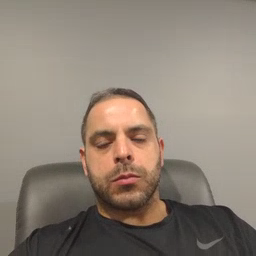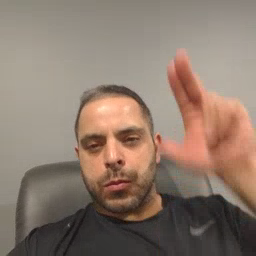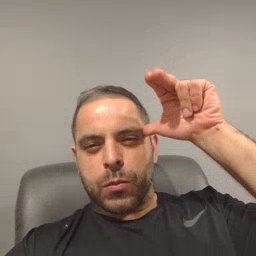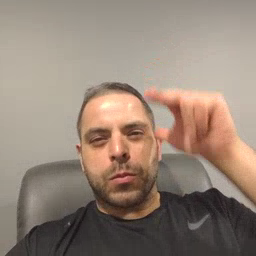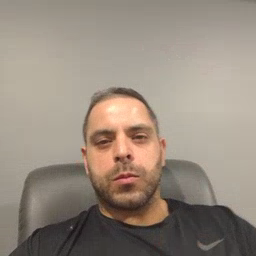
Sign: horse